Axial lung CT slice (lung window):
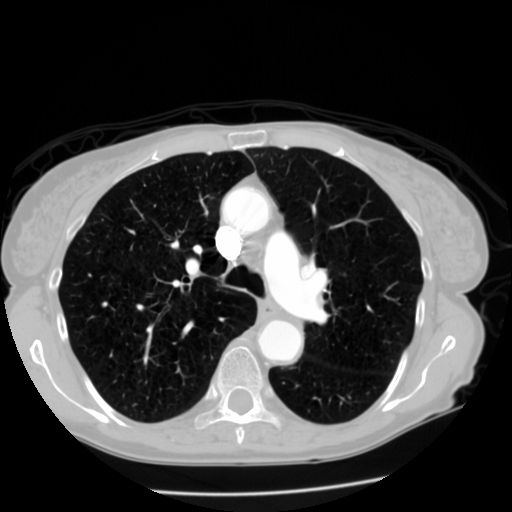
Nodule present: no